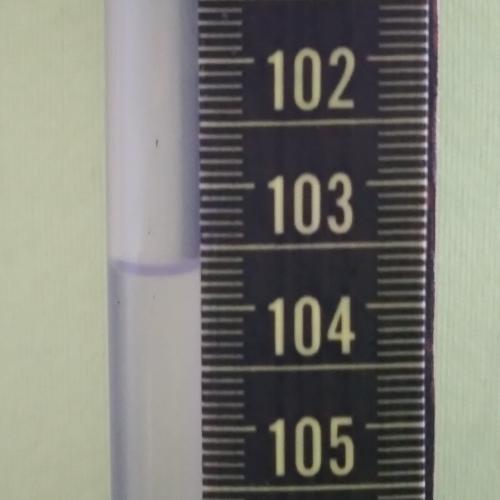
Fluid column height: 103.7 cm